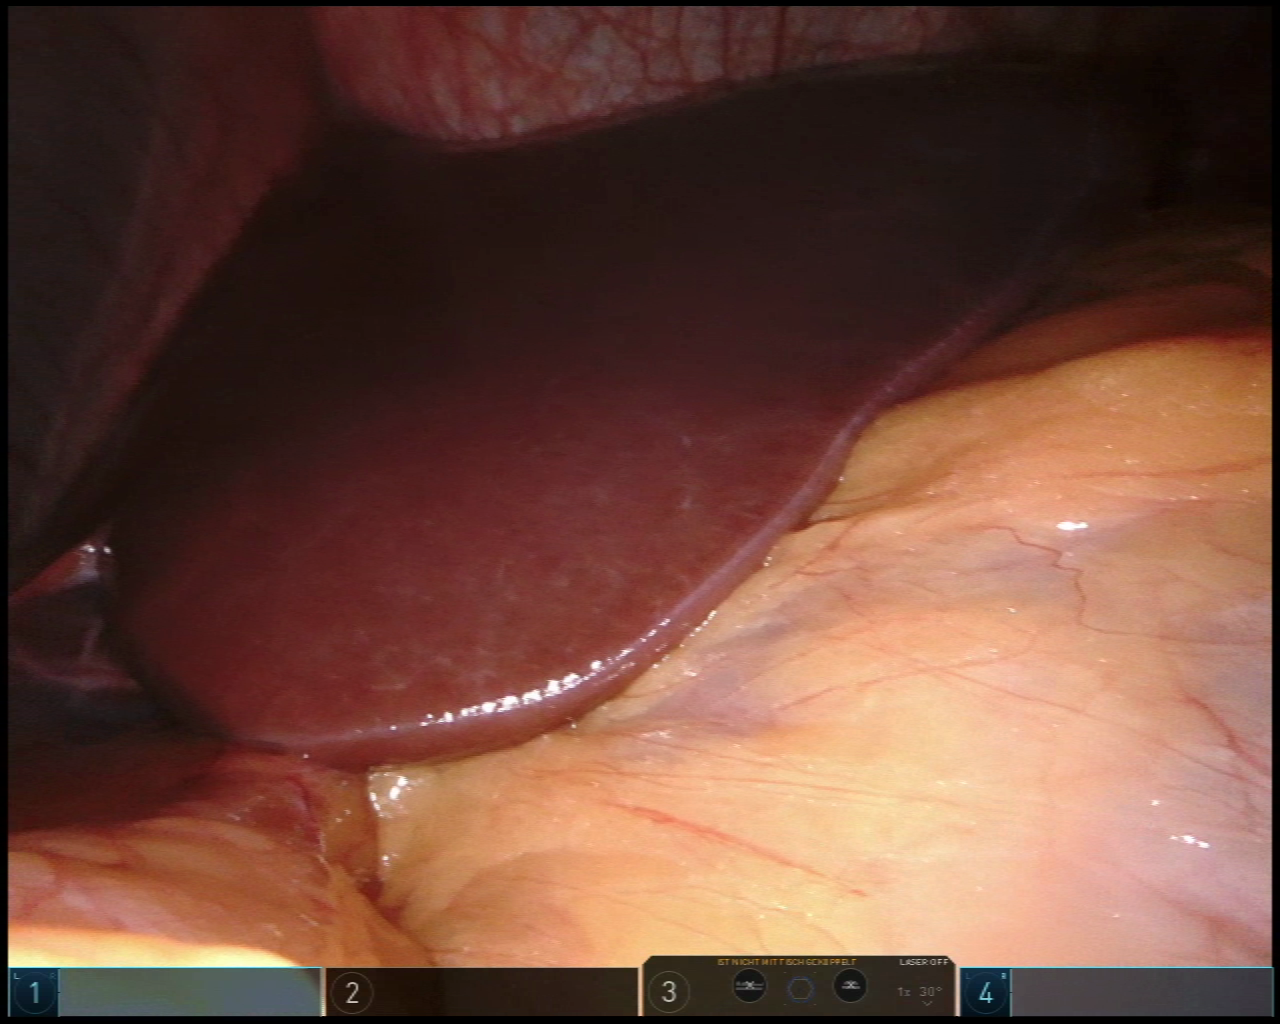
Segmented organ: liver
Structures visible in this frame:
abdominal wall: yes
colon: yes
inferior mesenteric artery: no
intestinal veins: no
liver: yes
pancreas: no
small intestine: no
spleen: no
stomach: no
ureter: no
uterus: no
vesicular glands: no